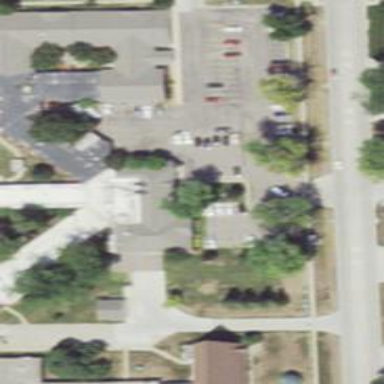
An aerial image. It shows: Nursing home.